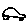
Label: car